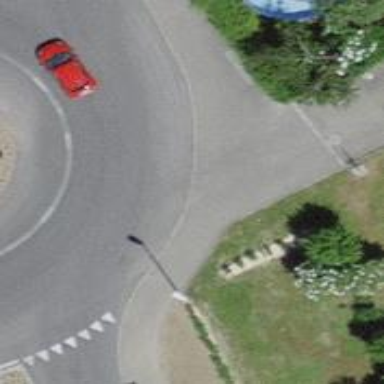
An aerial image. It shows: Roundabout at tertiary road junction.